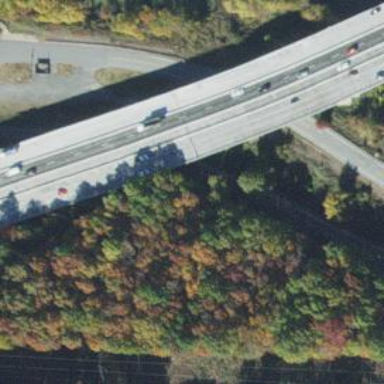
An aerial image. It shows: Beam-structured bridge on motorway.